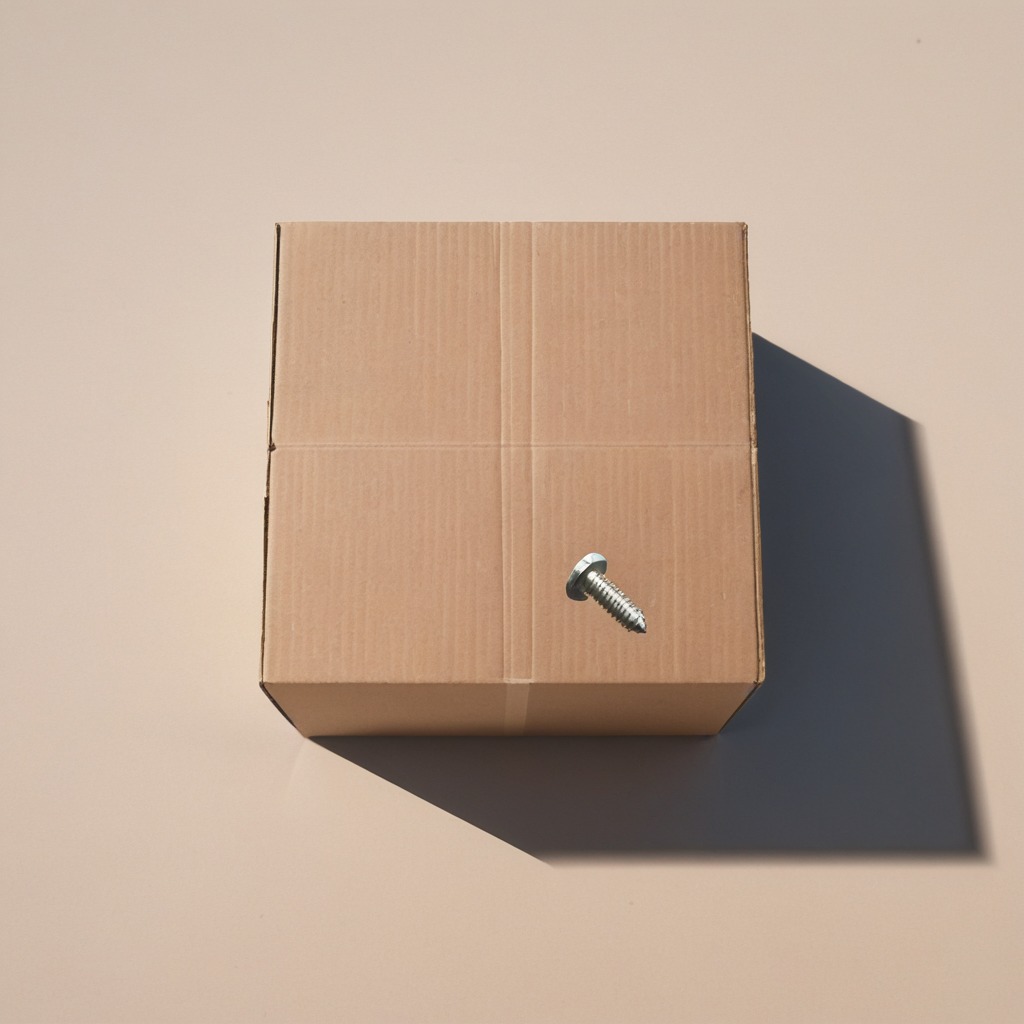
A metal screw lying on a clean dry cardboard box surface in an outdoor workshop during daytime bright natural light soft shadows slightly creased but